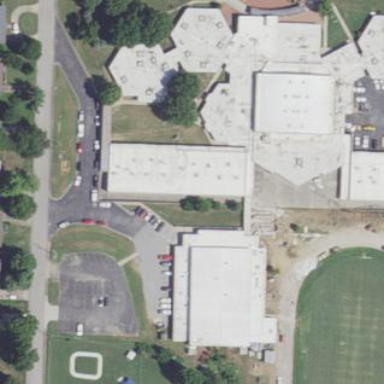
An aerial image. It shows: School building.